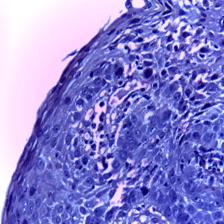
Diagnosis: OSCC